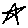
Label: star